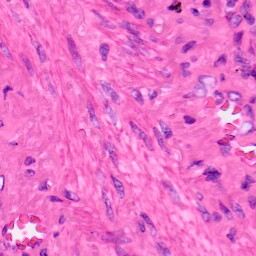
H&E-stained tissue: Lung